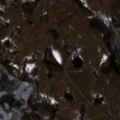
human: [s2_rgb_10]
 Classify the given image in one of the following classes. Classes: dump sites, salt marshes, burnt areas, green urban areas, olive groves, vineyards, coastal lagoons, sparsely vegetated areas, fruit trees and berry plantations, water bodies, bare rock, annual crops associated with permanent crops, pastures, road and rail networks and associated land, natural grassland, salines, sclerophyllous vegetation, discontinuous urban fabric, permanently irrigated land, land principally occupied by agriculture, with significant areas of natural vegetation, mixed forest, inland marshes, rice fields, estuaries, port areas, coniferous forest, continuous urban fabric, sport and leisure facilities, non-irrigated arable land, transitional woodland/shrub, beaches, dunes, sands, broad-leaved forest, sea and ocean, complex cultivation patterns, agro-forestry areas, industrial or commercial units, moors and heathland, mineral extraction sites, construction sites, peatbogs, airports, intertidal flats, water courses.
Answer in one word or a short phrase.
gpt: non-irrigated arable land, pastures, complex cultivation patterns, land principally occupied by agriculture, with significant areas of natural vegetation, broad-leaved forest, transitional woodland/shrub, water bodies